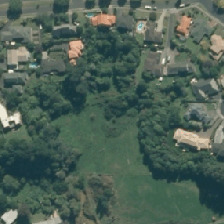
Land cover: urban_parkland